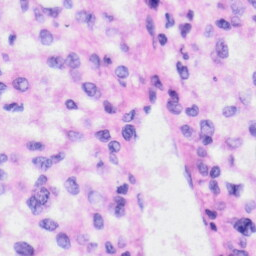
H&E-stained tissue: Liver